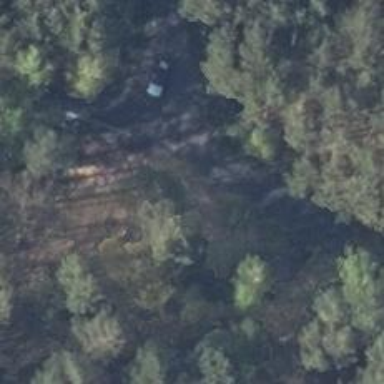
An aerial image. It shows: Shelter at picnic site.